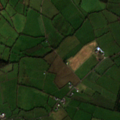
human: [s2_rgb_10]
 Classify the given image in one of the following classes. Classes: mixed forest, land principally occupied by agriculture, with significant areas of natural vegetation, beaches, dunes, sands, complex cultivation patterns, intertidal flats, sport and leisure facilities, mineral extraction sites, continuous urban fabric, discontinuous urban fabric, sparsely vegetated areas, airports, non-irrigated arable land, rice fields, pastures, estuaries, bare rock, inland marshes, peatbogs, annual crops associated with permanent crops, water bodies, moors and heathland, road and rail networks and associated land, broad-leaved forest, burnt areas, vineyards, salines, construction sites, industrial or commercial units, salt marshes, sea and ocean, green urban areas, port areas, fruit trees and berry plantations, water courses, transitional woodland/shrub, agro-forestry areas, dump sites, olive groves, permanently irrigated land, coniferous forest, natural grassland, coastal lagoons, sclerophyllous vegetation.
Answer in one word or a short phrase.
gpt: pastures